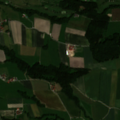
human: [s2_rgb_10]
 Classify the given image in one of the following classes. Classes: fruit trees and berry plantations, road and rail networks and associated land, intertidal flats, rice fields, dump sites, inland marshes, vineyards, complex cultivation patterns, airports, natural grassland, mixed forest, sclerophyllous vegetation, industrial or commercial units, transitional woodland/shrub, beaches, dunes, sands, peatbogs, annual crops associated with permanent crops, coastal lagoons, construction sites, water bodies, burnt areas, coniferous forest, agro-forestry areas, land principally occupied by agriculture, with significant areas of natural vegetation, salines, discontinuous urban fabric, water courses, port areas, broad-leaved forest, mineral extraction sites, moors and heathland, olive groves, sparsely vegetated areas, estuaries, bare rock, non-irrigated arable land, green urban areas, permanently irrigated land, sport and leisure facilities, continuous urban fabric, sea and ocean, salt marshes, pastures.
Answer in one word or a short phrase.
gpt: sport and leisure facilities, non-irrigated arable land, pastures, land principally occupied by agriculture, with significant areas of natural vegetation, mixed forest